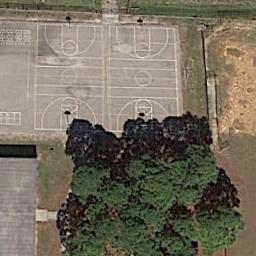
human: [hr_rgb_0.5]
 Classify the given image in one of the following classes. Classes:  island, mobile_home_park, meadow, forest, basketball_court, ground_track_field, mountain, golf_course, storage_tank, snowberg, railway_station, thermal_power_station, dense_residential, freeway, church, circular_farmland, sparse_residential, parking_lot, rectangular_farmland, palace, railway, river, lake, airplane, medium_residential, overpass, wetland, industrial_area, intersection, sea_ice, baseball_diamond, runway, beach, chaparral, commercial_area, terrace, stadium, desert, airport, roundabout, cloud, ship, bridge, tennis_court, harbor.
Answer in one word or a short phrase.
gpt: basketball_court